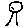
Label: tree